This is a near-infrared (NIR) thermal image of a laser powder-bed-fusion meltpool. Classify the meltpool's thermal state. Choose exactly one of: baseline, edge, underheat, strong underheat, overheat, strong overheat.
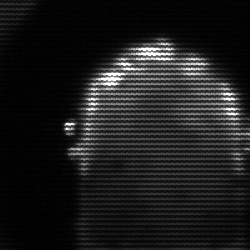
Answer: baseline